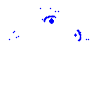
Particle: electron